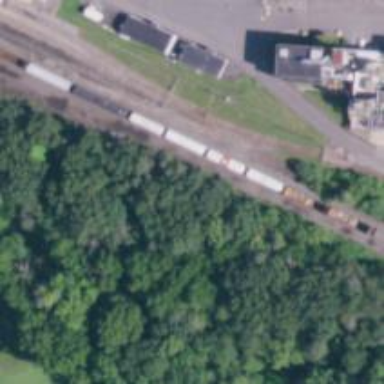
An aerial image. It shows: Railway spur service.